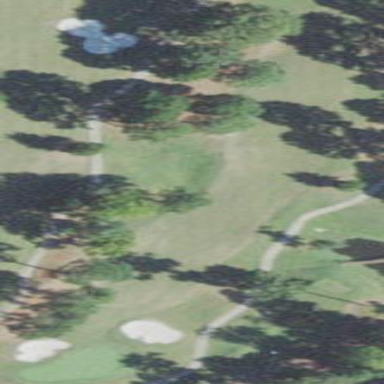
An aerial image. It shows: Golf fairway surrounded by grass.